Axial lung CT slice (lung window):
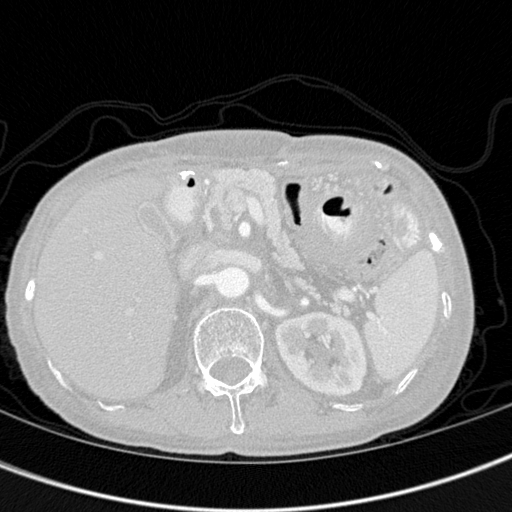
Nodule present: no